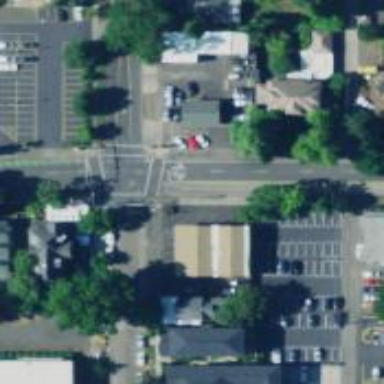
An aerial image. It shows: Footway with asphalt surface and marked crossing with solid stop line.